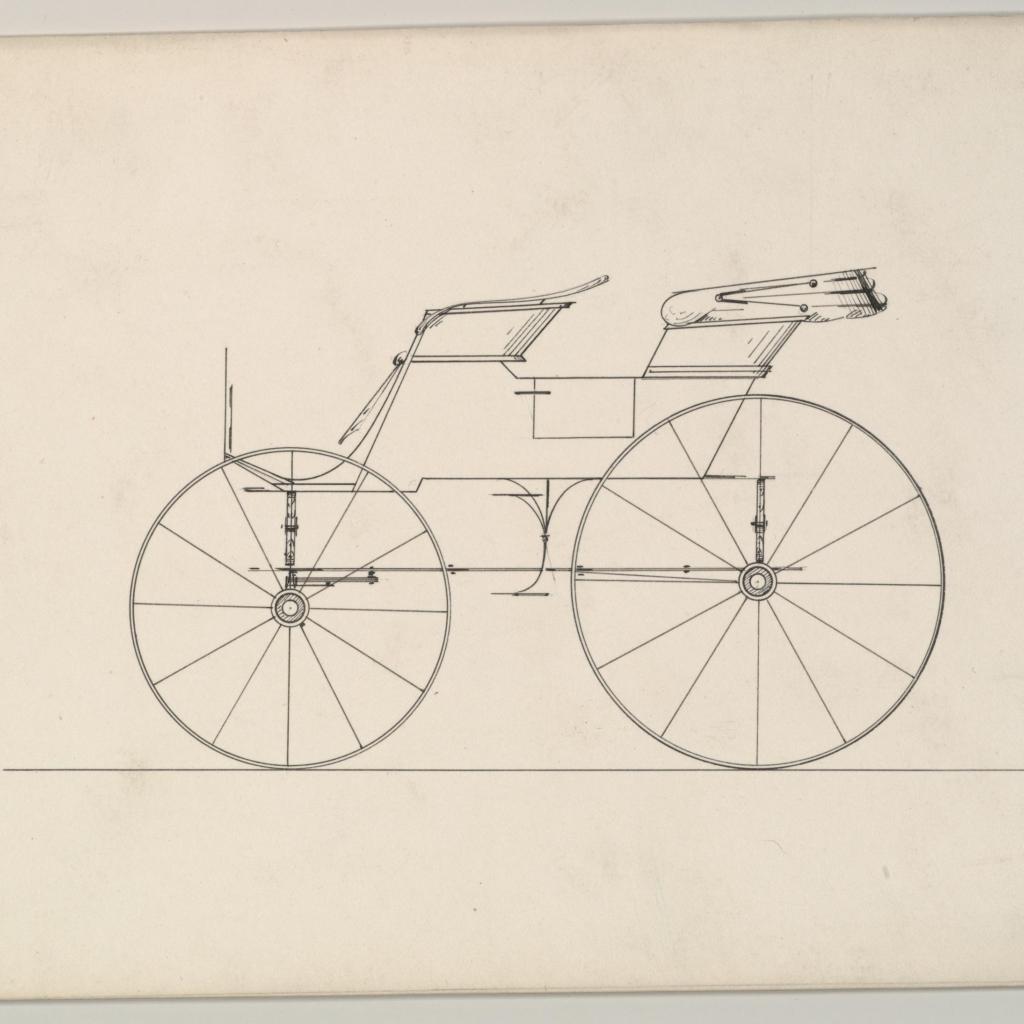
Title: Design for Phaeton (unnumbered)
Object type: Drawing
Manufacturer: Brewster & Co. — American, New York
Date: ca. 1875
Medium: Pen and black ink
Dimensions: sheet: 6 1/8 x 9 1/4 in. (15.6 x 23.5 cm)
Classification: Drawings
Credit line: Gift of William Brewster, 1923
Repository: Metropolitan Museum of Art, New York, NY